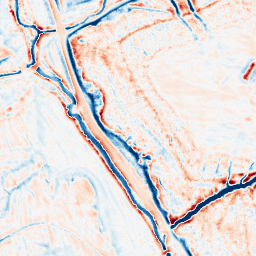
Category: edge_preserving
Decomposition family: bilateral
Decomposition parameters: d: 15
sigma_color: 50
sigma_space: 25
Upsampling method: cubic_catmull_rom
Upsampling parameters: scale: 4
Upsampling scale: 4